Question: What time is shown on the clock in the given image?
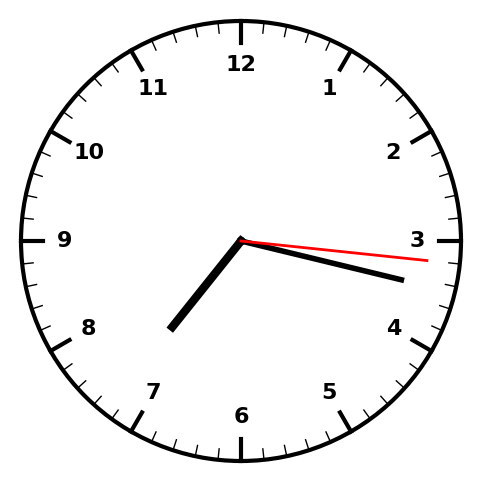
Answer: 07:17:16